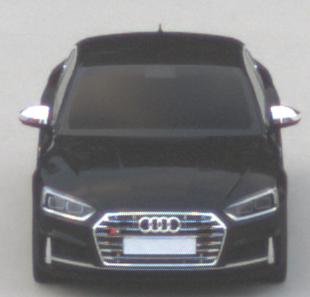
Make: Audi
Model: S5 Sportback
Detailed model: 8T Facelift
Model produced from: 2011
Model produced until: 2016
Doors: 5
Color: black
Road condition: dry road
Daytime: sunrise or sunset
Contrast: low contrast